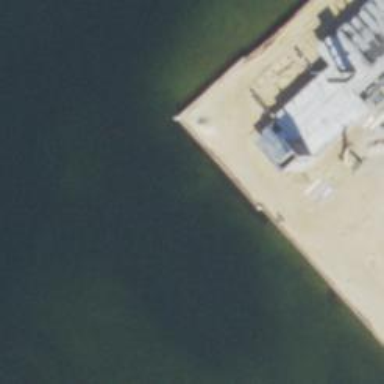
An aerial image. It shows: Man-made pier.